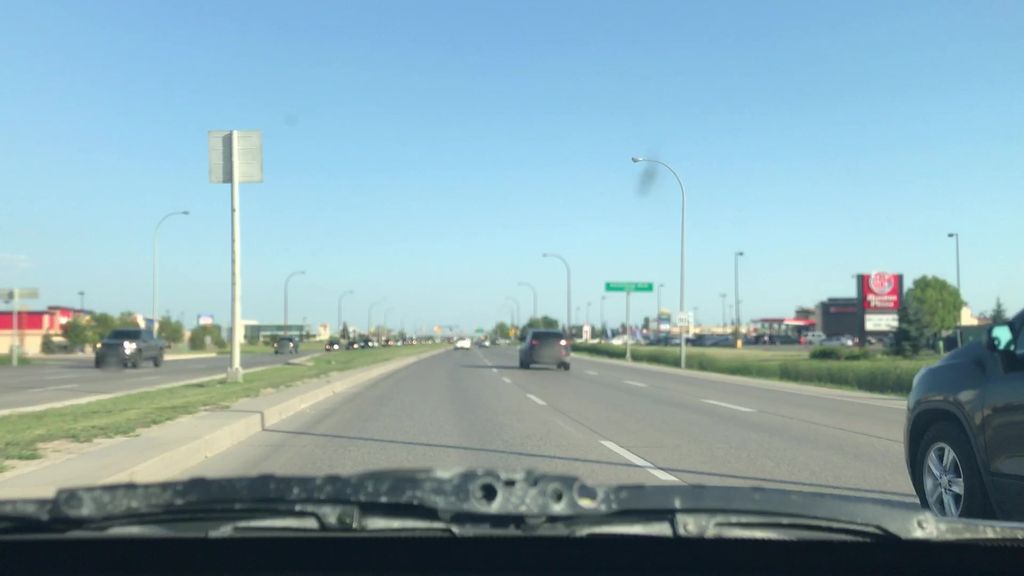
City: winnipeg